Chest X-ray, PA view. Patient: 51 years old, sex F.
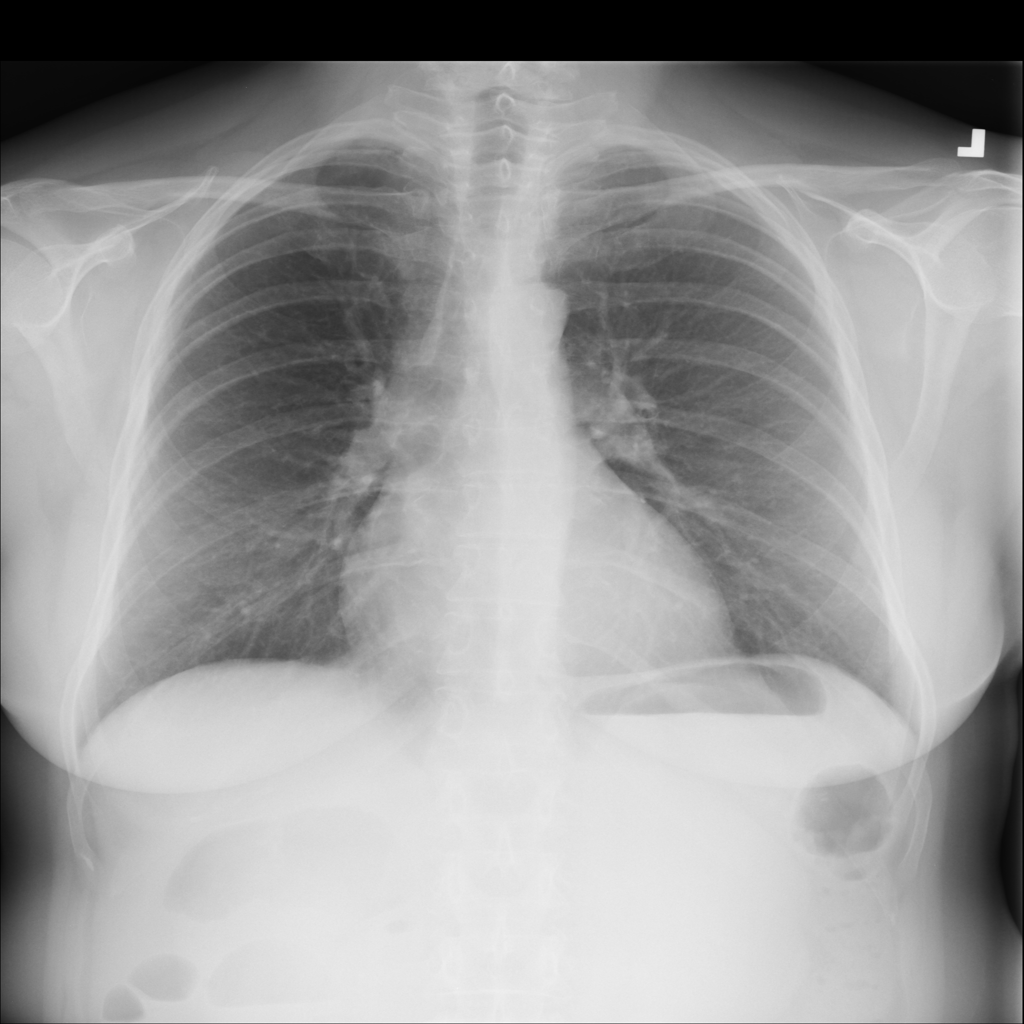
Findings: No Finding